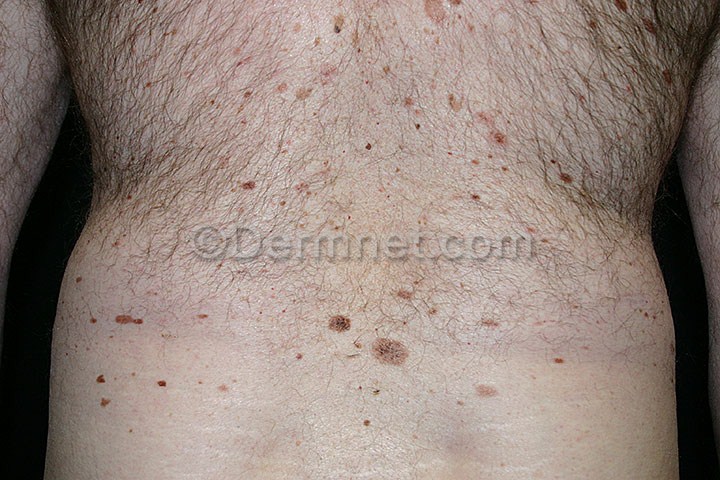
Disease: Melanoma Skin Cancer Nevi and Moles